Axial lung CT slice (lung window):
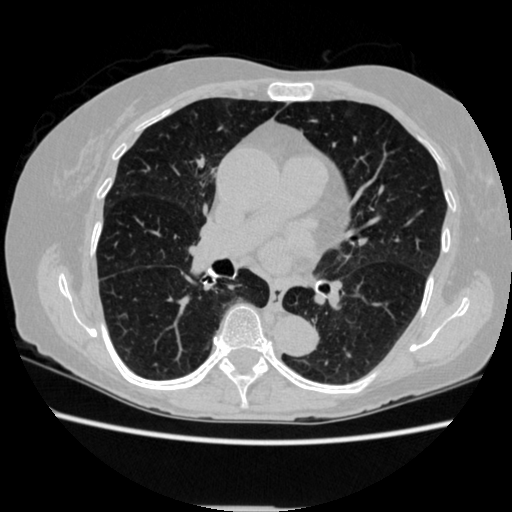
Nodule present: no